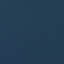
Label: SeaLake